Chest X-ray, AP view. Patient: 33 years old, sex M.
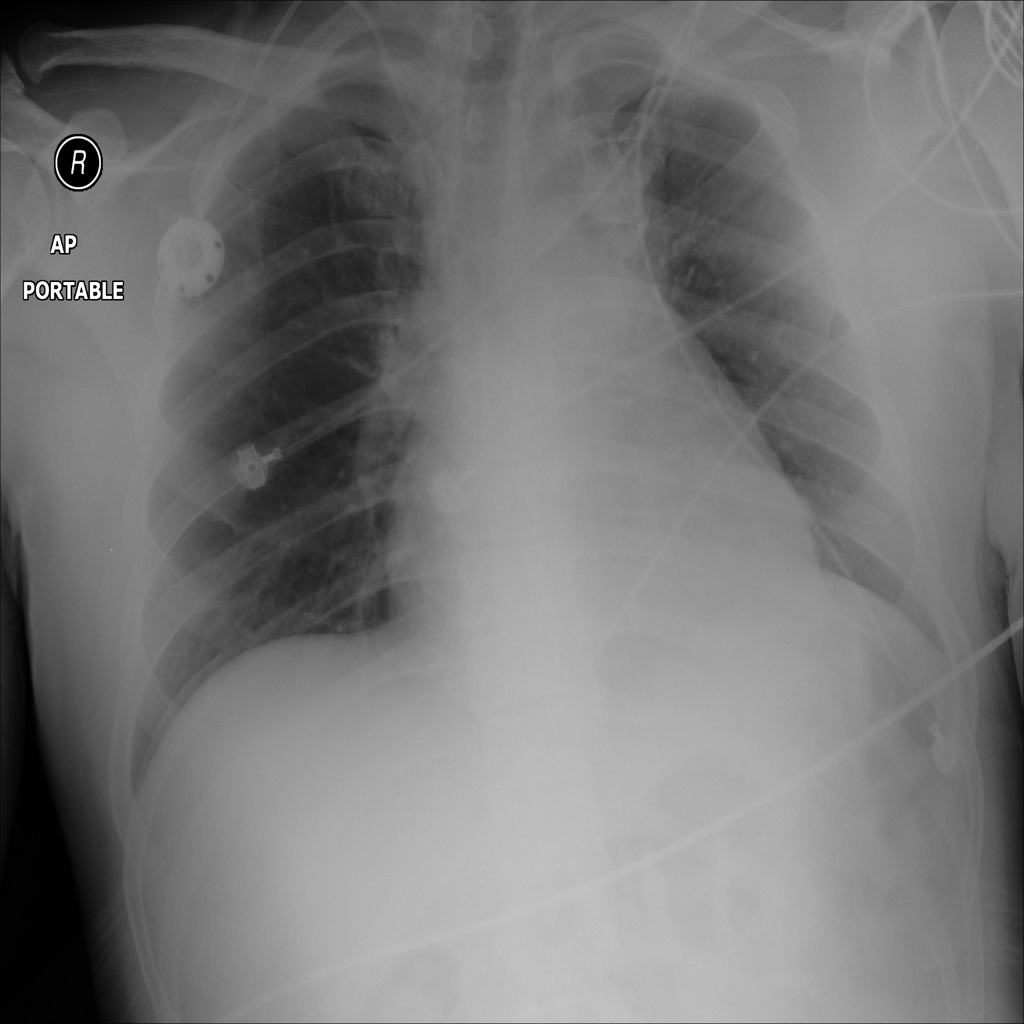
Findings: No Finding